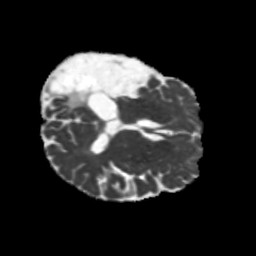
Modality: MD
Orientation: axial
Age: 58
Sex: male
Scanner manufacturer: siemens
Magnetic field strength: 3 T
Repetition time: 5.25 s
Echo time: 0.08 s